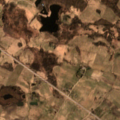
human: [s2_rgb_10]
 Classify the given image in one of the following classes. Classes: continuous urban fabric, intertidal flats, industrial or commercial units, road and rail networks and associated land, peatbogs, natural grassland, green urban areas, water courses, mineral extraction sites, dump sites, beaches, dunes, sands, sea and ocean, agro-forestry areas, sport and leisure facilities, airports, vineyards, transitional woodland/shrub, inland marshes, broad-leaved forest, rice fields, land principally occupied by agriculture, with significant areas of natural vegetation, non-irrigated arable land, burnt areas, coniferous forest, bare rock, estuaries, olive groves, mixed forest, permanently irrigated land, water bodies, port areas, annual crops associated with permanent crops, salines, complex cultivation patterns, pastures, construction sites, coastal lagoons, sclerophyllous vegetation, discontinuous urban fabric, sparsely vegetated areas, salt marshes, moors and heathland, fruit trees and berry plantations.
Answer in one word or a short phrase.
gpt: non-irrigated arable land, complex cultivation patterns, land principally occupied by agriculture, with significant areas of natural vegetation